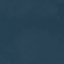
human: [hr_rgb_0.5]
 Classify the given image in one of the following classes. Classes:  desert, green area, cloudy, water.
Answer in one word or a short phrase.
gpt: water